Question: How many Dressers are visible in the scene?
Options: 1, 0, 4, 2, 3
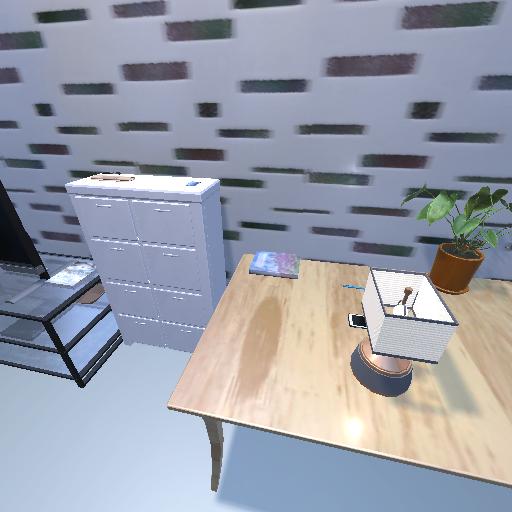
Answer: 1